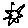
Label: sun